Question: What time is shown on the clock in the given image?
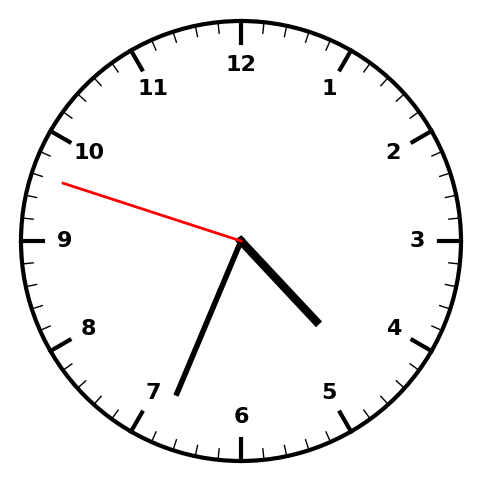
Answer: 04:33:48